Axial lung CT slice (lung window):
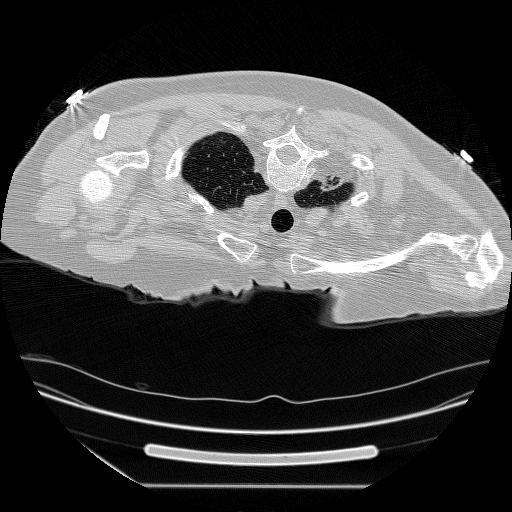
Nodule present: no